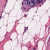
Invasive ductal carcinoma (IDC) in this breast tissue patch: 0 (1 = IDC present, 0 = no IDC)